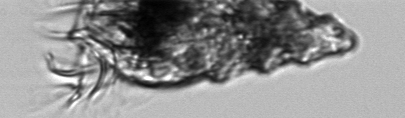
Label: Laboea_strobila